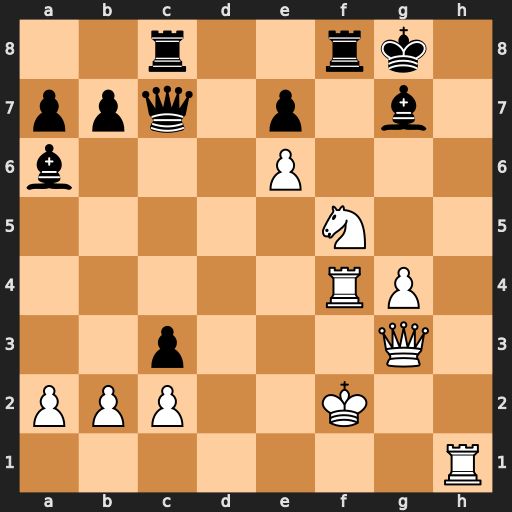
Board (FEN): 2r2rk1/ppq1p1b1/b3P3/5N2/5RP1/2p3Q1/PPP2K2/7R
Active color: w
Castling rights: -
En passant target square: -
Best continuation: Qh2 Qxf4+ Qxf4 Rxf5 gxf5